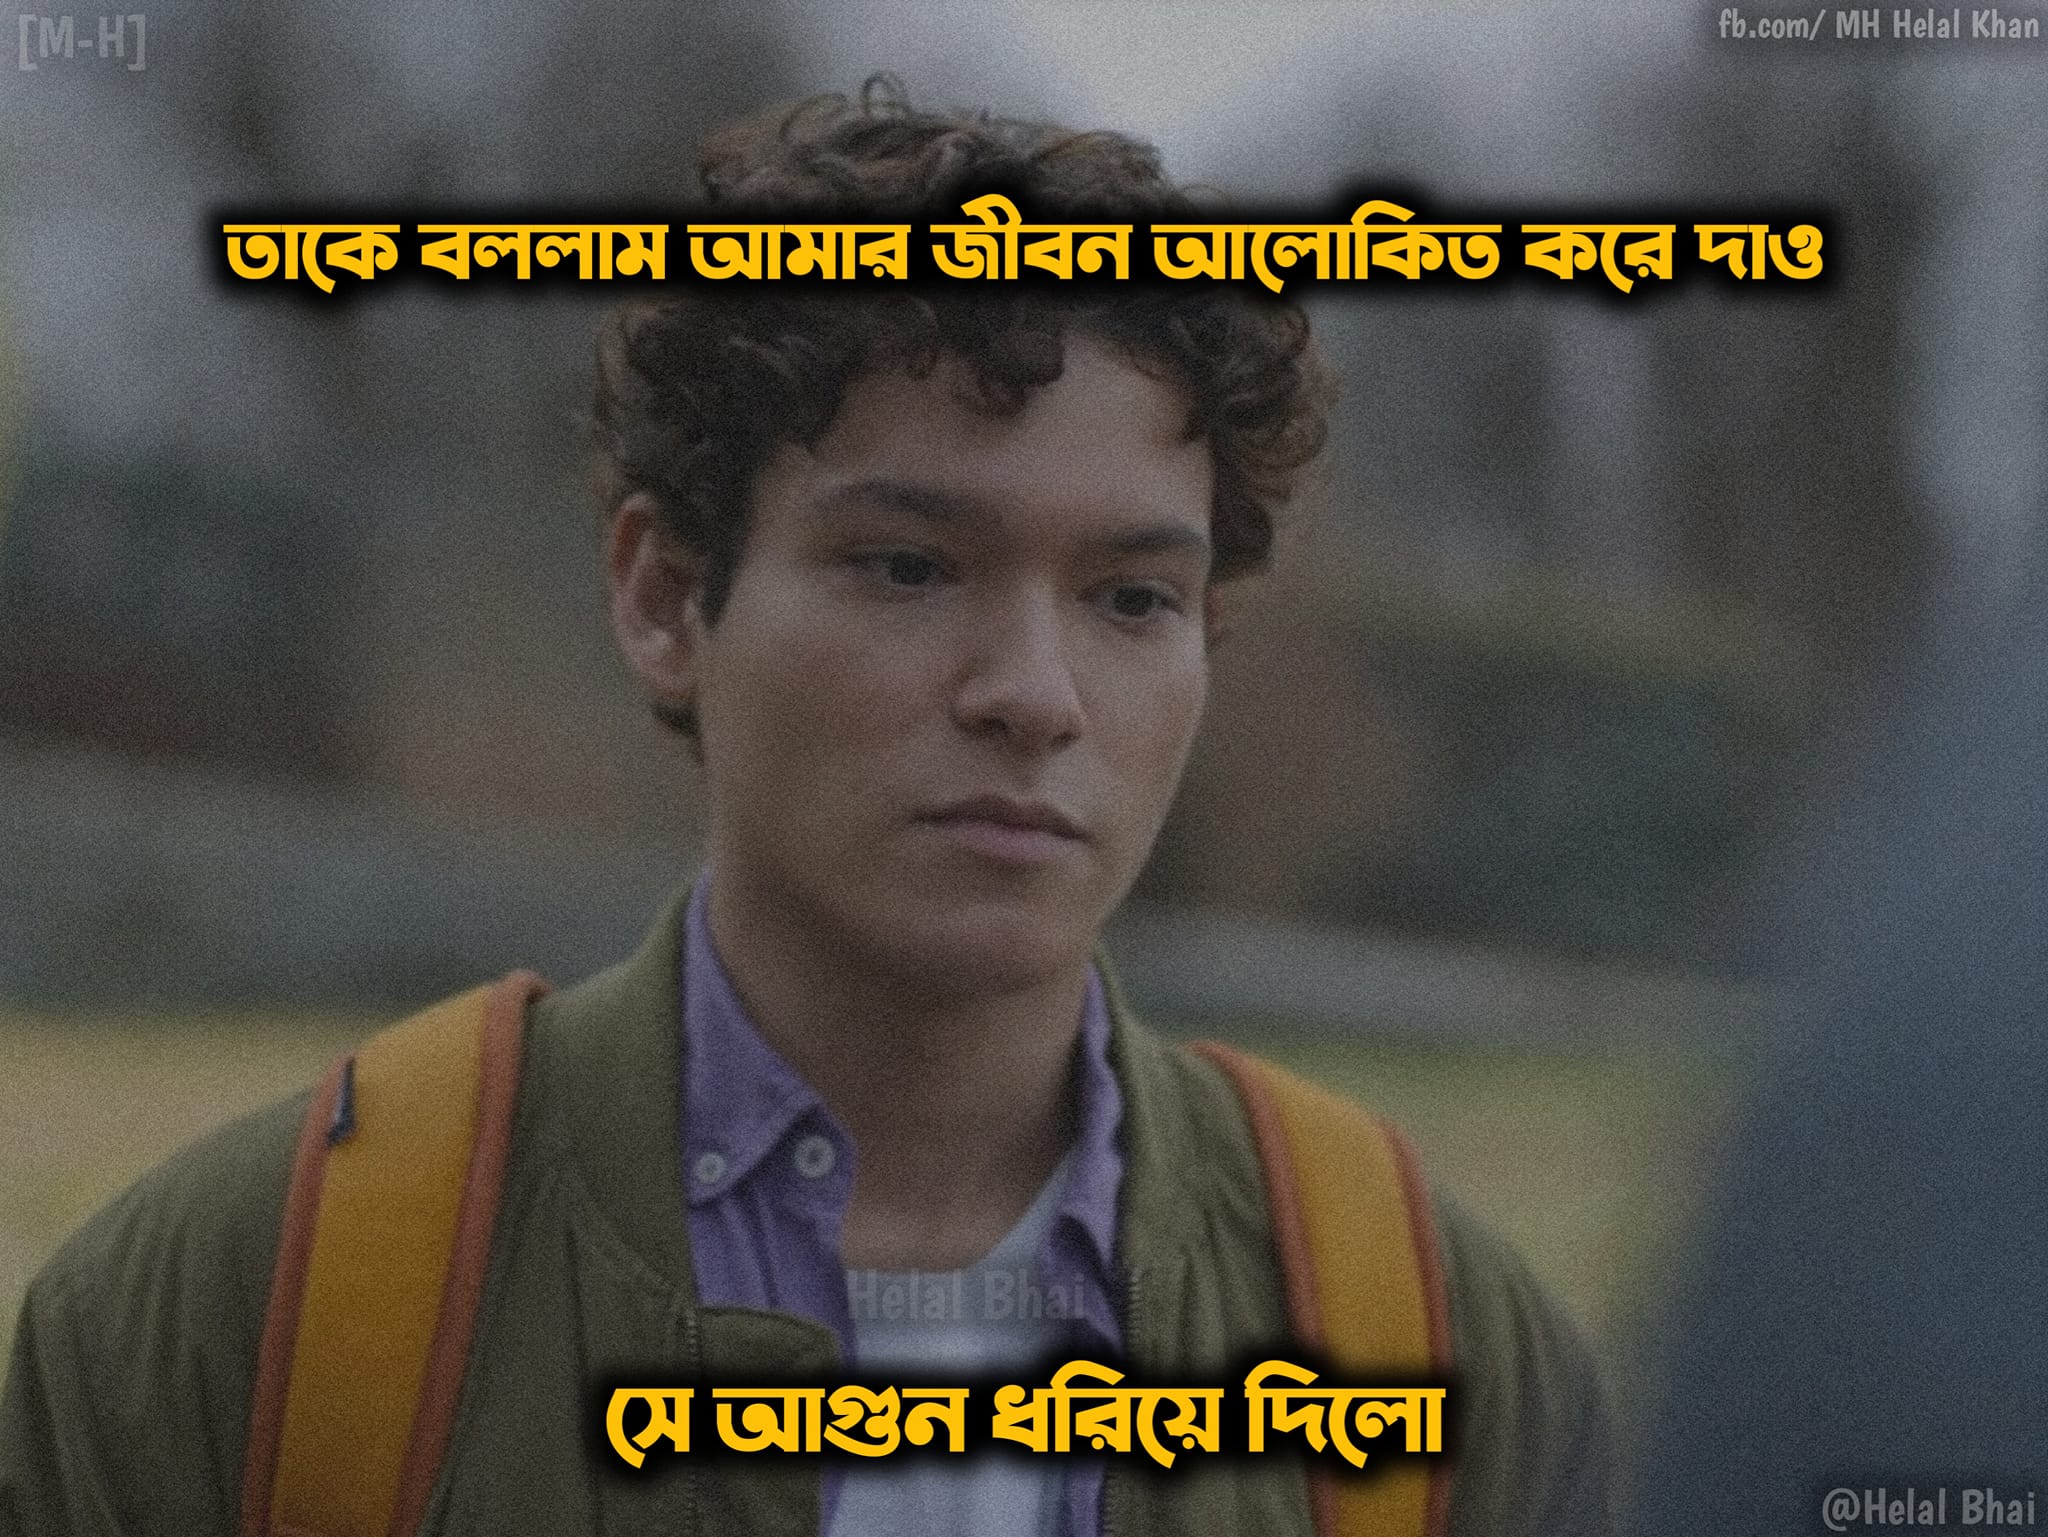
Text: তাকে বললাম আমার জীবন আলোকিত করে দাও সে আগুন ধরিয়ে দিলো
Label: Non Hate